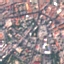
Land use / land cover class: Residential